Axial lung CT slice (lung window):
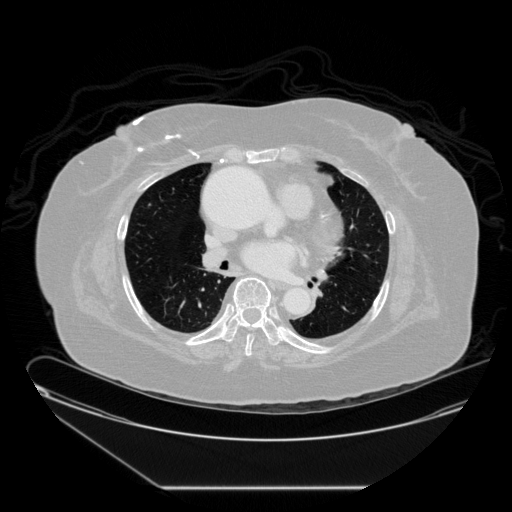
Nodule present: no